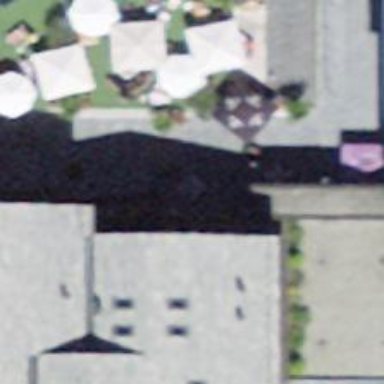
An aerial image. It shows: Restaurant.